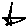
Label: star